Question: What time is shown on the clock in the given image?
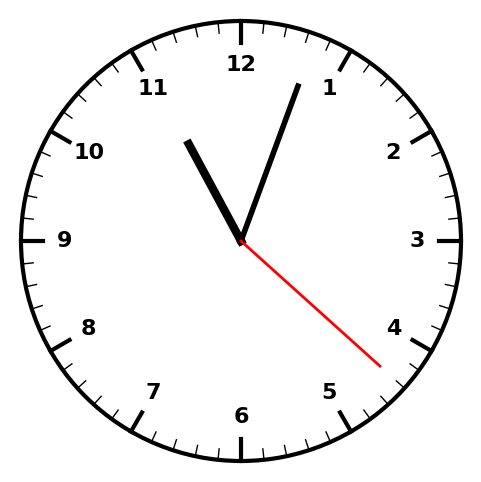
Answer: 11:03:22